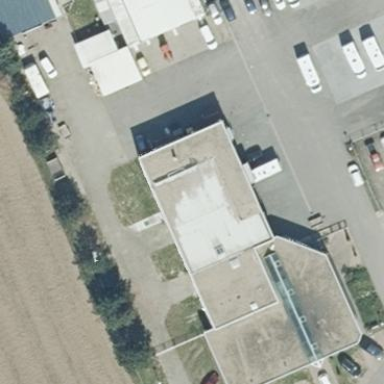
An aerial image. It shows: Car shop building.